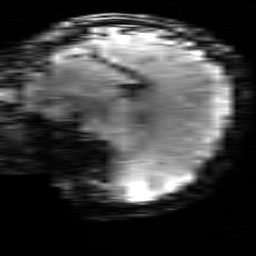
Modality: T2starw
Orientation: sagittal
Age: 23
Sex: female
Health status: healthy
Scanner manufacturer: siemens
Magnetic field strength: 3 T
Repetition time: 0.7 s
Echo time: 0.02 s